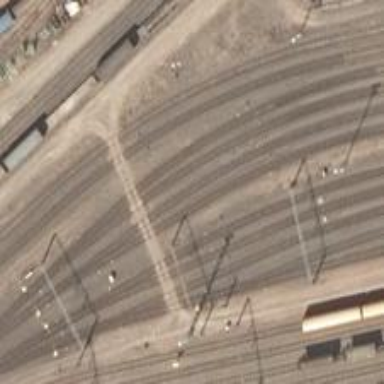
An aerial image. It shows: Railway signal.